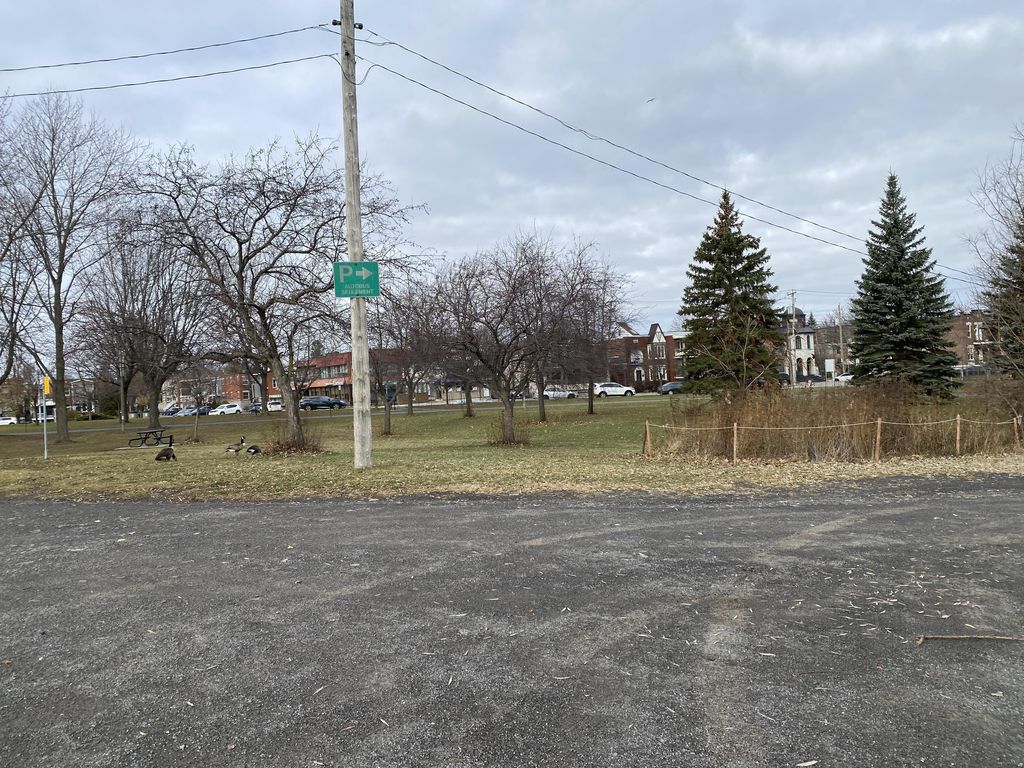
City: montreal